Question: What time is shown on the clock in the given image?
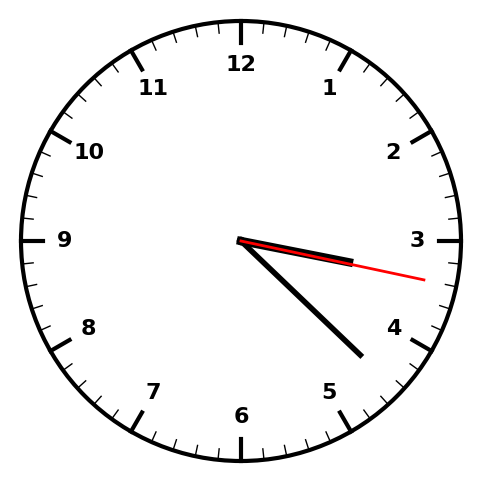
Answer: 03:22:17